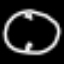
Label: clock